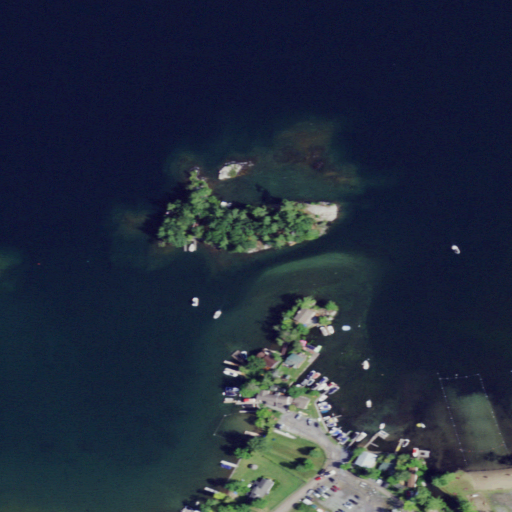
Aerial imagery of island in New York named Narrow Island containing open water, medium intensity development, herbaceous wetlands, grassland, shrub, low intensity development, and barren land